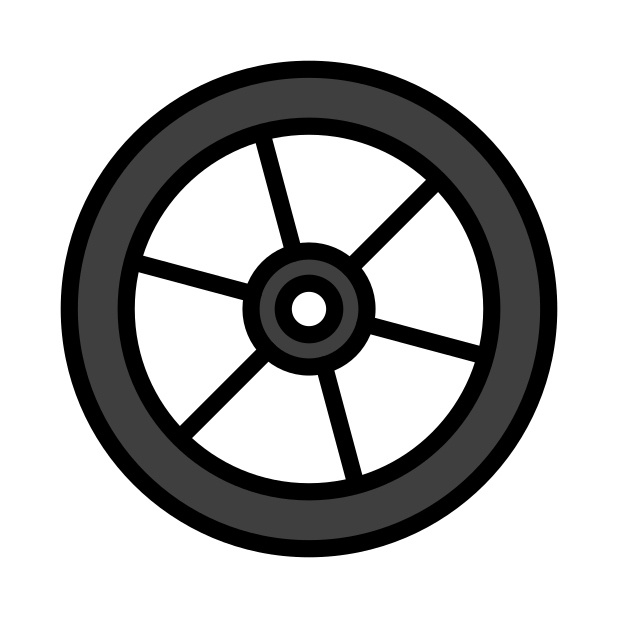
Emoji: 🛞
Name: wheel
Unicode: 0x1f6de